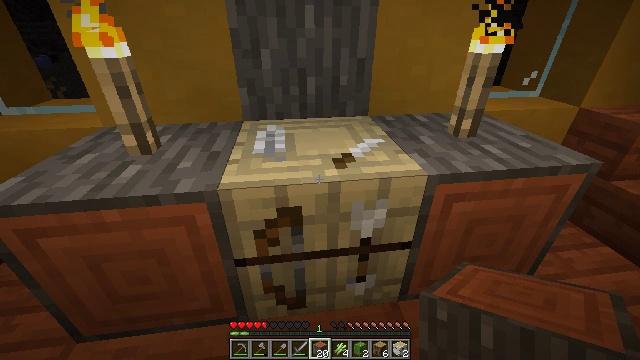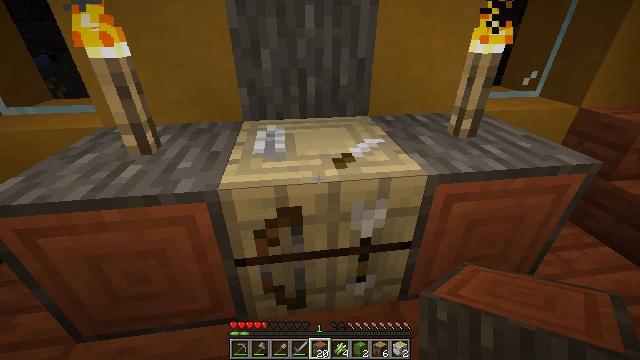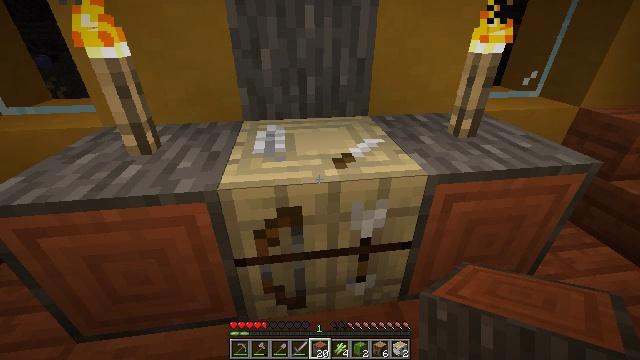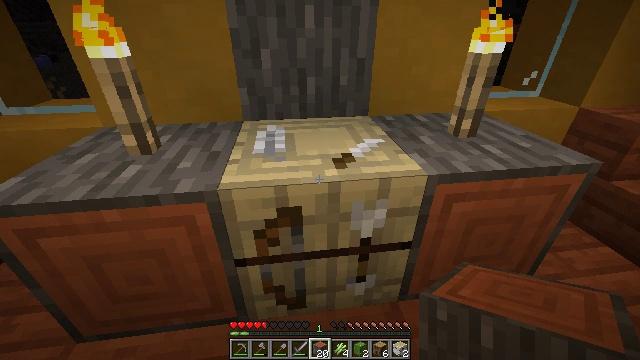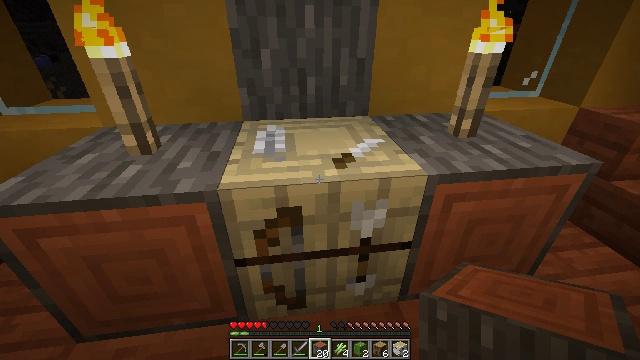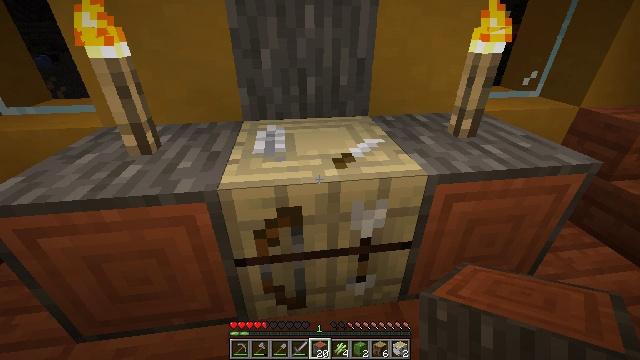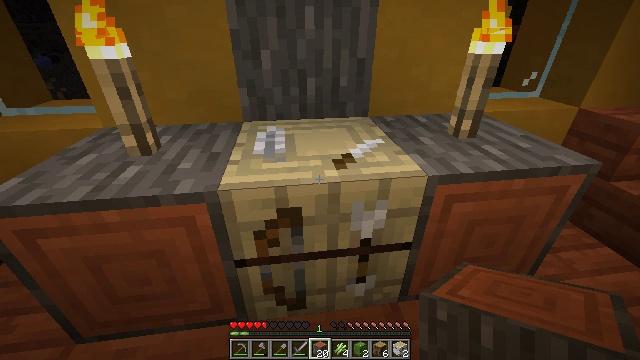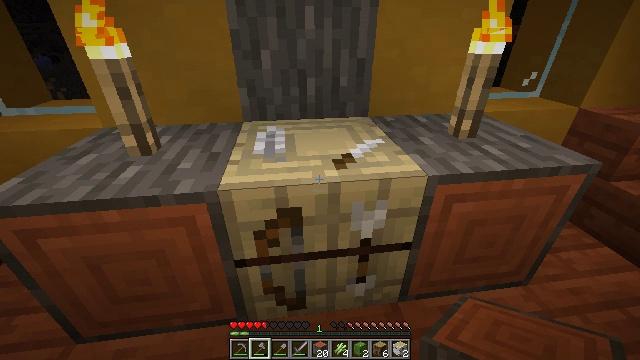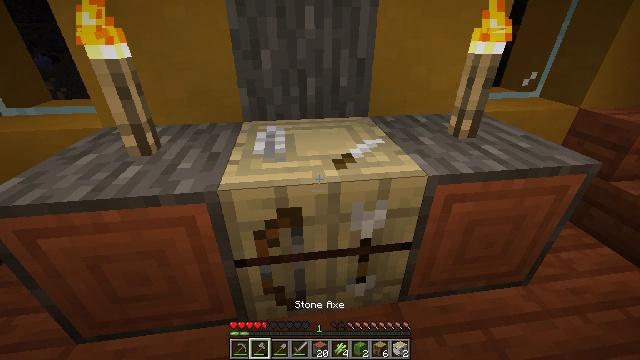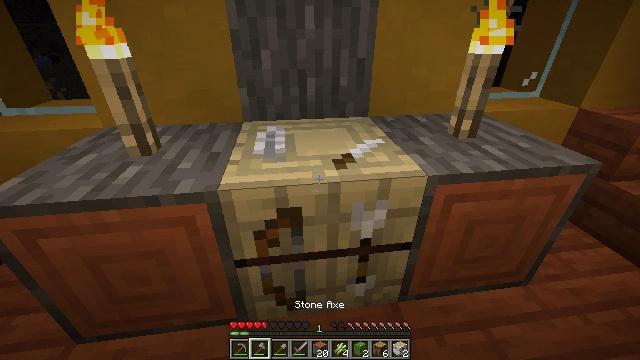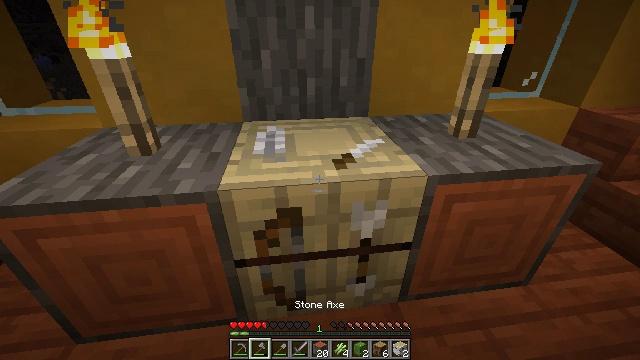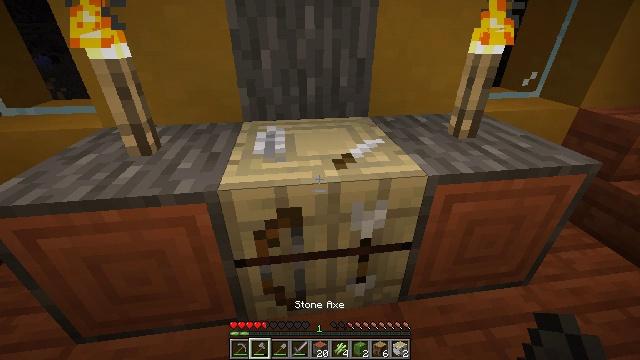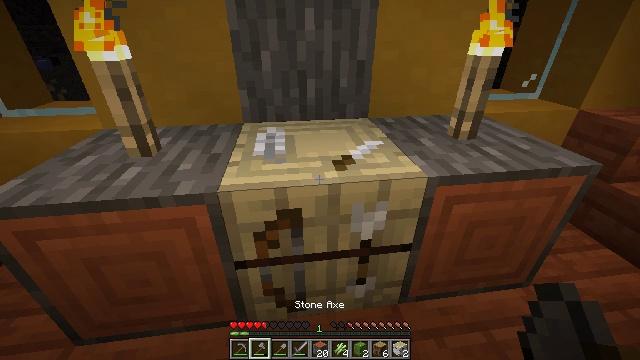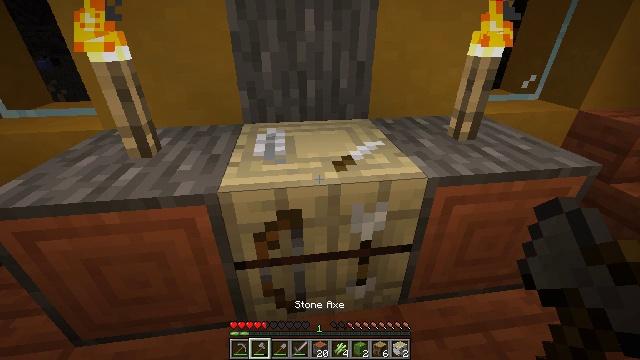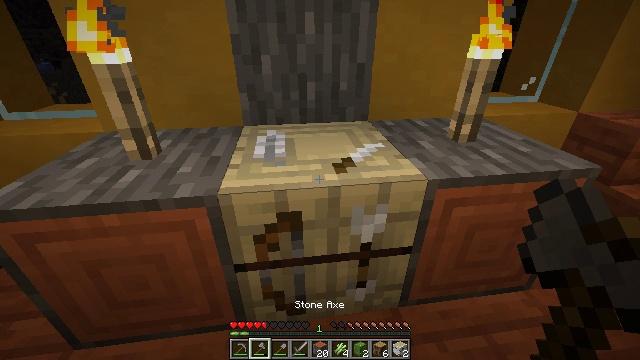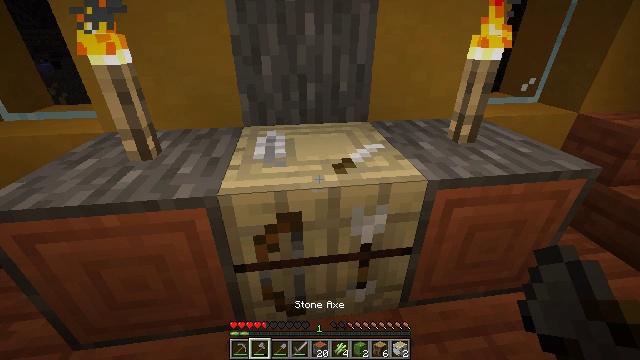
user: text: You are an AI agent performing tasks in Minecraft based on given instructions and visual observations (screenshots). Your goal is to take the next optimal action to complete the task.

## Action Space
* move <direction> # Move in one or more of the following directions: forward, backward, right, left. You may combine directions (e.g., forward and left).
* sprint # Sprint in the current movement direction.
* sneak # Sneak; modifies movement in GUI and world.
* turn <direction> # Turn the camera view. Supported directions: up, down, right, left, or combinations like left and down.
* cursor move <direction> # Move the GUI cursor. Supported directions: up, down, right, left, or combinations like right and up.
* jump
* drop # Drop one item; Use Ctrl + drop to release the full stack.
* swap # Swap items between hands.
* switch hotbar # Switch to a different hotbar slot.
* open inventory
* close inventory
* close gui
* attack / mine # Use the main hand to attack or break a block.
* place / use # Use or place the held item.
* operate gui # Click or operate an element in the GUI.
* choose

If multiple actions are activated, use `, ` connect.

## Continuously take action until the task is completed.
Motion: motion action
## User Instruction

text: Recycle the fletching table.
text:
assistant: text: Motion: no_op
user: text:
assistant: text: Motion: no_op
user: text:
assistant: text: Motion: no_op
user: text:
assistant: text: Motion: no_op
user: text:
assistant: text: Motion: no_op
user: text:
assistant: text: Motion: no_op
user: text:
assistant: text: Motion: switch to hotbar 2
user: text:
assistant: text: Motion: switch to hotbar 2
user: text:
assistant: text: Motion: switch to hotbar 2
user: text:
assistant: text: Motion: no_op
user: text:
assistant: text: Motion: no_op
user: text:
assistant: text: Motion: no_op
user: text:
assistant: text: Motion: no_op
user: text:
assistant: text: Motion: no_op
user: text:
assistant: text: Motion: no_op
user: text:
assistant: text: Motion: turn left and up
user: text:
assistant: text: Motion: switch to hotbar 1
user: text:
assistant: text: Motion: switch to hotbar 1
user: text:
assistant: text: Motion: switch to hotbar 1
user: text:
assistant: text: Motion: switch to hotbar 1
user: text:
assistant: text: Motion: switch to hotbar 1
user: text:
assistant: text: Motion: no_op
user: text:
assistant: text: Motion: no_op
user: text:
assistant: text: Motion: no_op
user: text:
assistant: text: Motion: no_op
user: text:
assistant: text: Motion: no_op
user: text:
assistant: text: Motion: no_op
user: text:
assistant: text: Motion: no_op
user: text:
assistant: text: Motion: no_op
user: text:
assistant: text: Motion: no_op